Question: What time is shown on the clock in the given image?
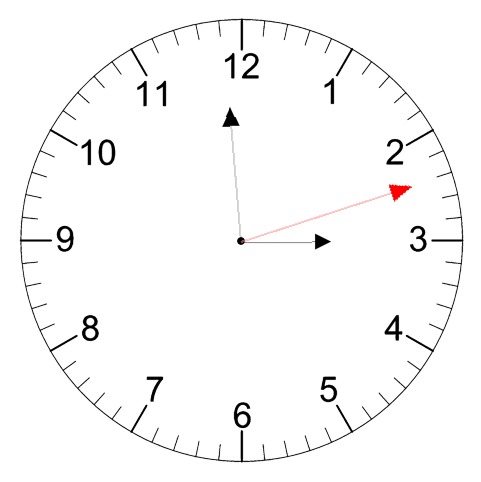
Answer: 02:59:12